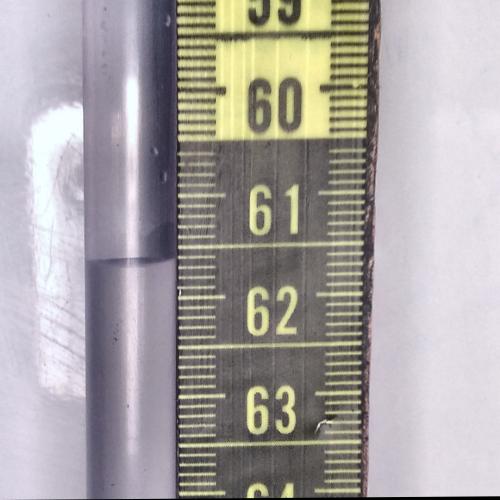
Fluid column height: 61.6 cm